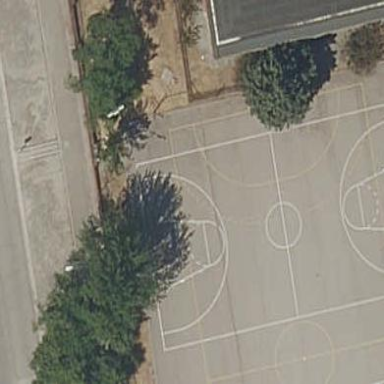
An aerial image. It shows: Basketball court on pitch.